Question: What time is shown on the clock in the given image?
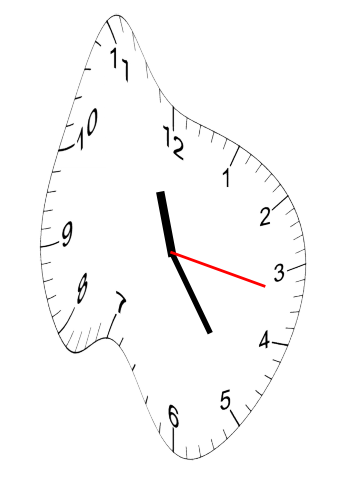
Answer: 11:24:17